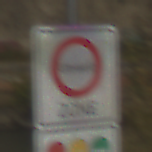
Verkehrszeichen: BeginnUmweltzone
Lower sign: FreistellungVomVerkehrsverbot1
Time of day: MorningAfternoon
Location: Outdoor (Suburban)
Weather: PartlyCloudy
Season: NotSpecified
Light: Natural